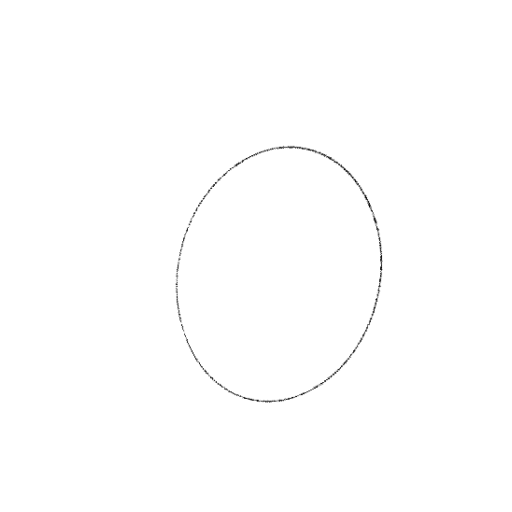
Crossing number: 0